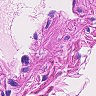
Metastatic tissue present: no